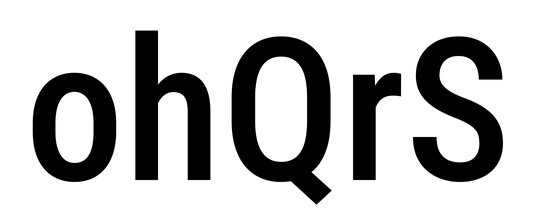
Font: Roboto_Condensed_Medium